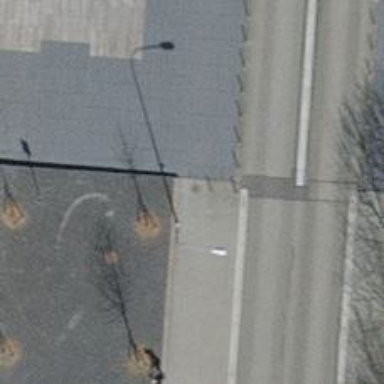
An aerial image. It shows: Sidewalk along the footway.